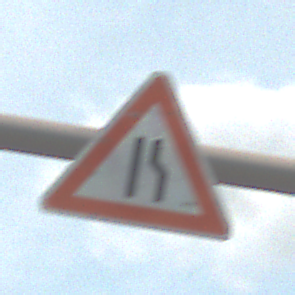
Verkehrszeichen: EinseitigVerengteFahrbahnRechts
Umgebung: Outdoor, Suburban
Tageszeit: Midday
Wetter: PartlyCloudy
Licht: Natural
Jahreszeit: Summer
Kontrast: HighContrast